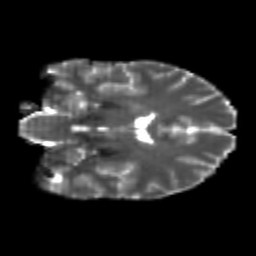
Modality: T2w
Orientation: coronal
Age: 26
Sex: male
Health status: healthy
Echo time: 0.074 s